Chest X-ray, PA view. Patient: 55 years old, sex M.
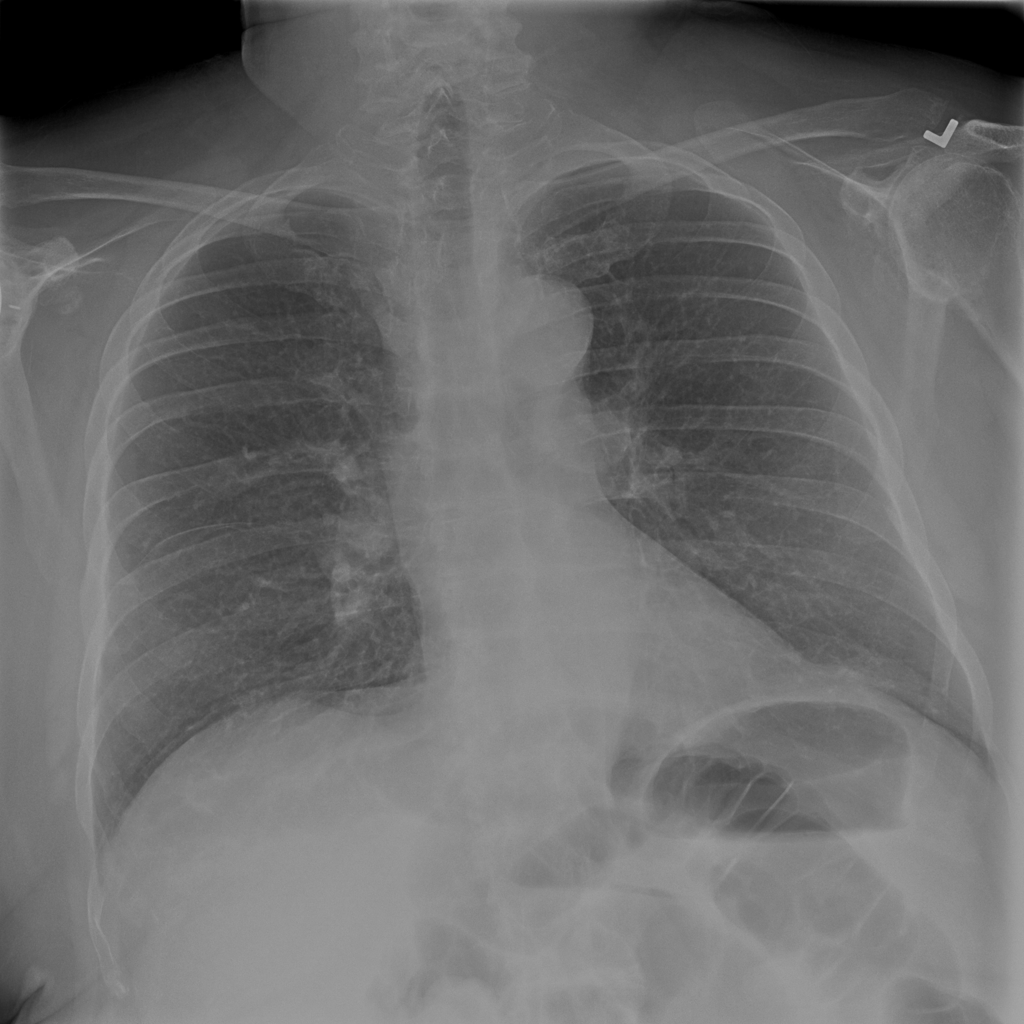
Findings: No Finding